Interaction volume radius: 10 \u00c5
Interaction volume height: 10 \u00c5
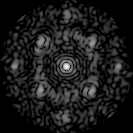
Disorder parameter: 0.536